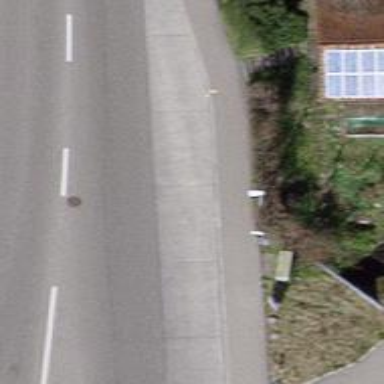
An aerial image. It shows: Bus stop with platform for public transport.